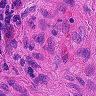
Metastatic tissue present: no